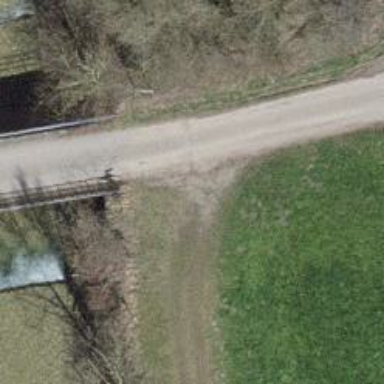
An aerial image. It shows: Well-maintained track road of grade 1.